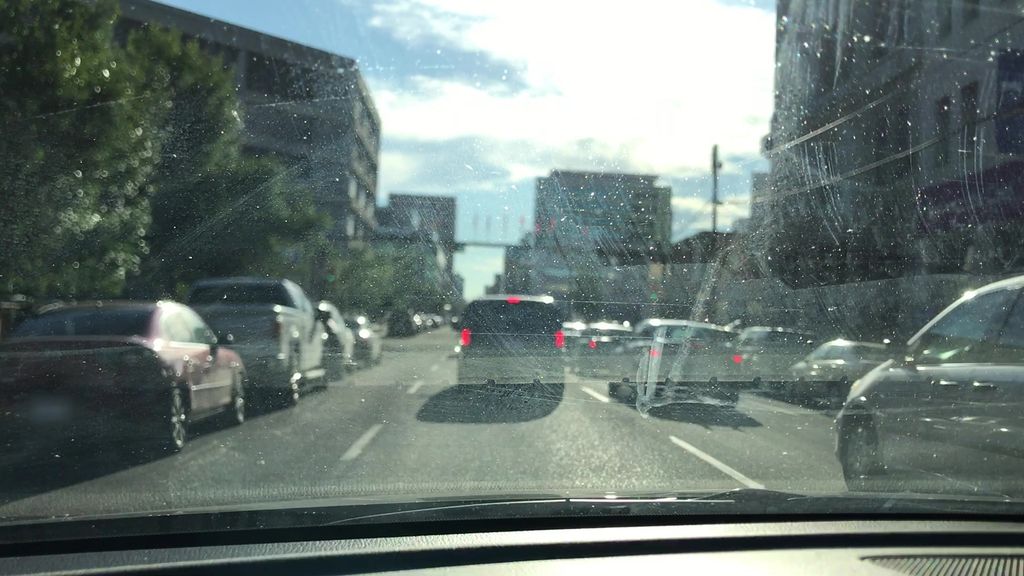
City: calgary